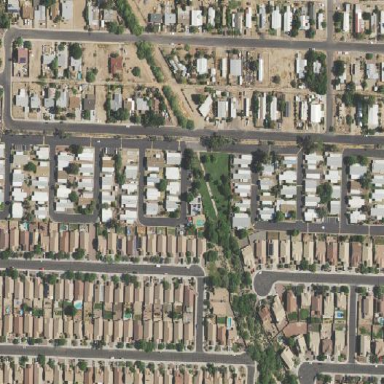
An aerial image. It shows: Residential area known as trailer park.